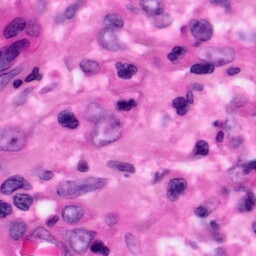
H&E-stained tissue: Pancreatic